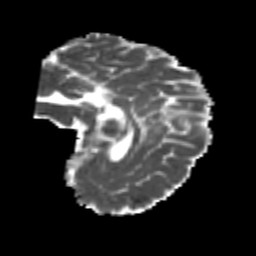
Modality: MD
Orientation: sagittal
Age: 23
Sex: female
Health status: healthy
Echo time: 0.074 s